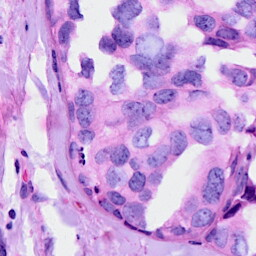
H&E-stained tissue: Breast